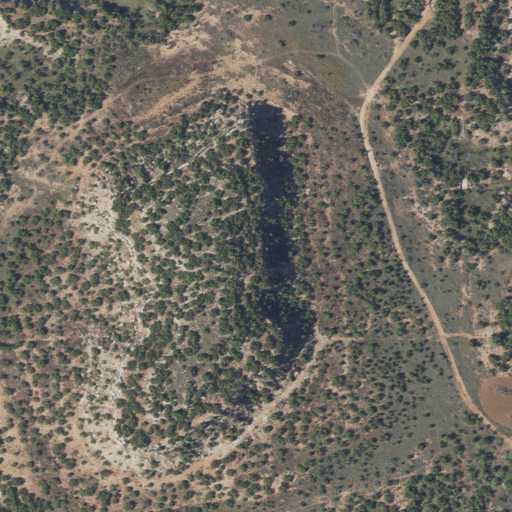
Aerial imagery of mountain in Texas named Sugarloaf Mountain containing only shrub